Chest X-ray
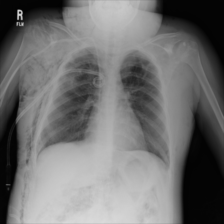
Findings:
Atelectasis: negative
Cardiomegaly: negative
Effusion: negative
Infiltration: negative
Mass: negative
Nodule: negative
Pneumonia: negative
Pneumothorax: positive
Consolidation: negative
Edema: negative
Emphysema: negative
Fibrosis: negative
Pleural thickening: negative
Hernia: negative